Question: I'm running django server over SSH connection on a remote interpreter in PyCharm 2.5.2.
In PyCharm console settings there are ANSI color definitions, so it seems that PyCharm support them, but in my console window I do not see colors, just broken ANSI escape sequences like:

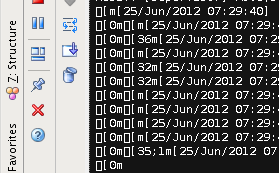
Answer: It's not supported right now and this <URL>.